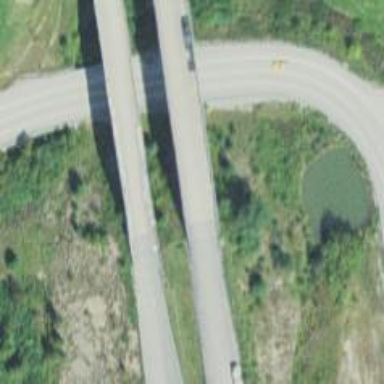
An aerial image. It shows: Expressway bridge.